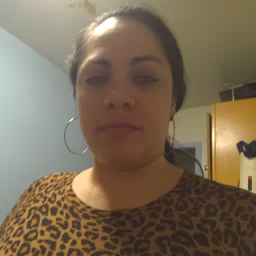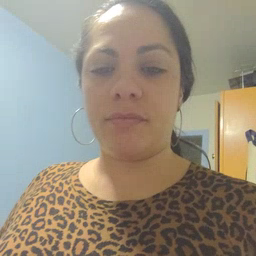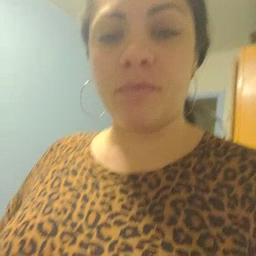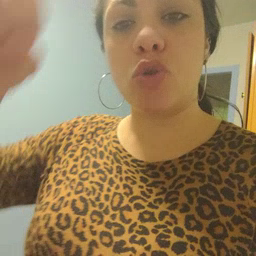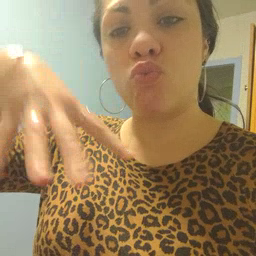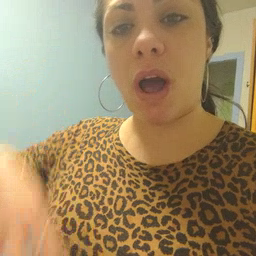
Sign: drop